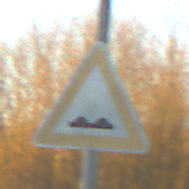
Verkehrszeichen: UnebeneFahrbahn
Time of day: SunriseSunset
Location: Outdoor (Nature)
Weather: Clear
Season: Winter
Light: Natural